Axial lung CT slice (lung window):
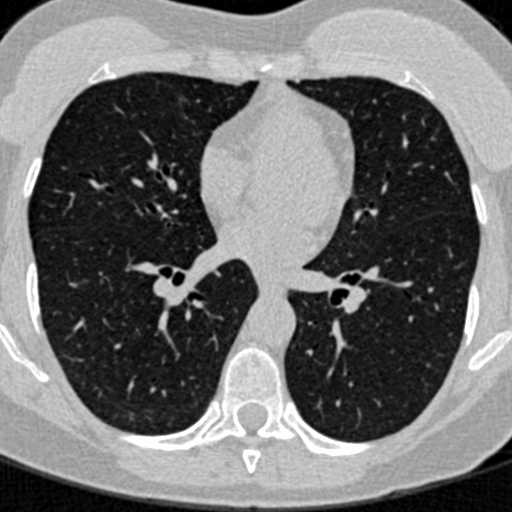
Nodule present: no